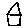
Label: house